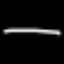
Label: line